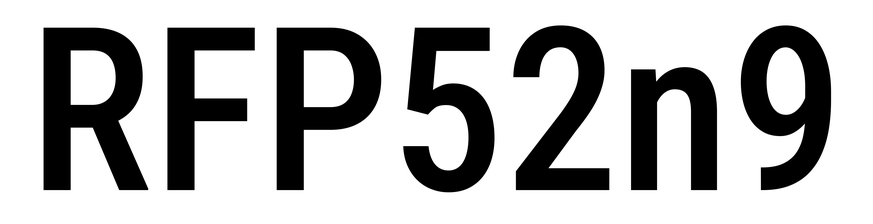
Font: Roboto_Condensed_Medium